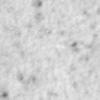
Label: no_change